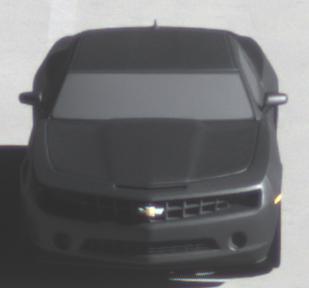
Make: Chevrolet
Model: Camaro Cabriolet 6.2 V8
Detailed model: Camaro (V) Coupé
Model produced from: 2011/09
Model produced until: 2014/02
Doors: 2
Color: gray
Road condition: dry road
Daytime: morning or afternoon
Contrast: high contrast